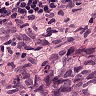
Metastatic tissue present: yes